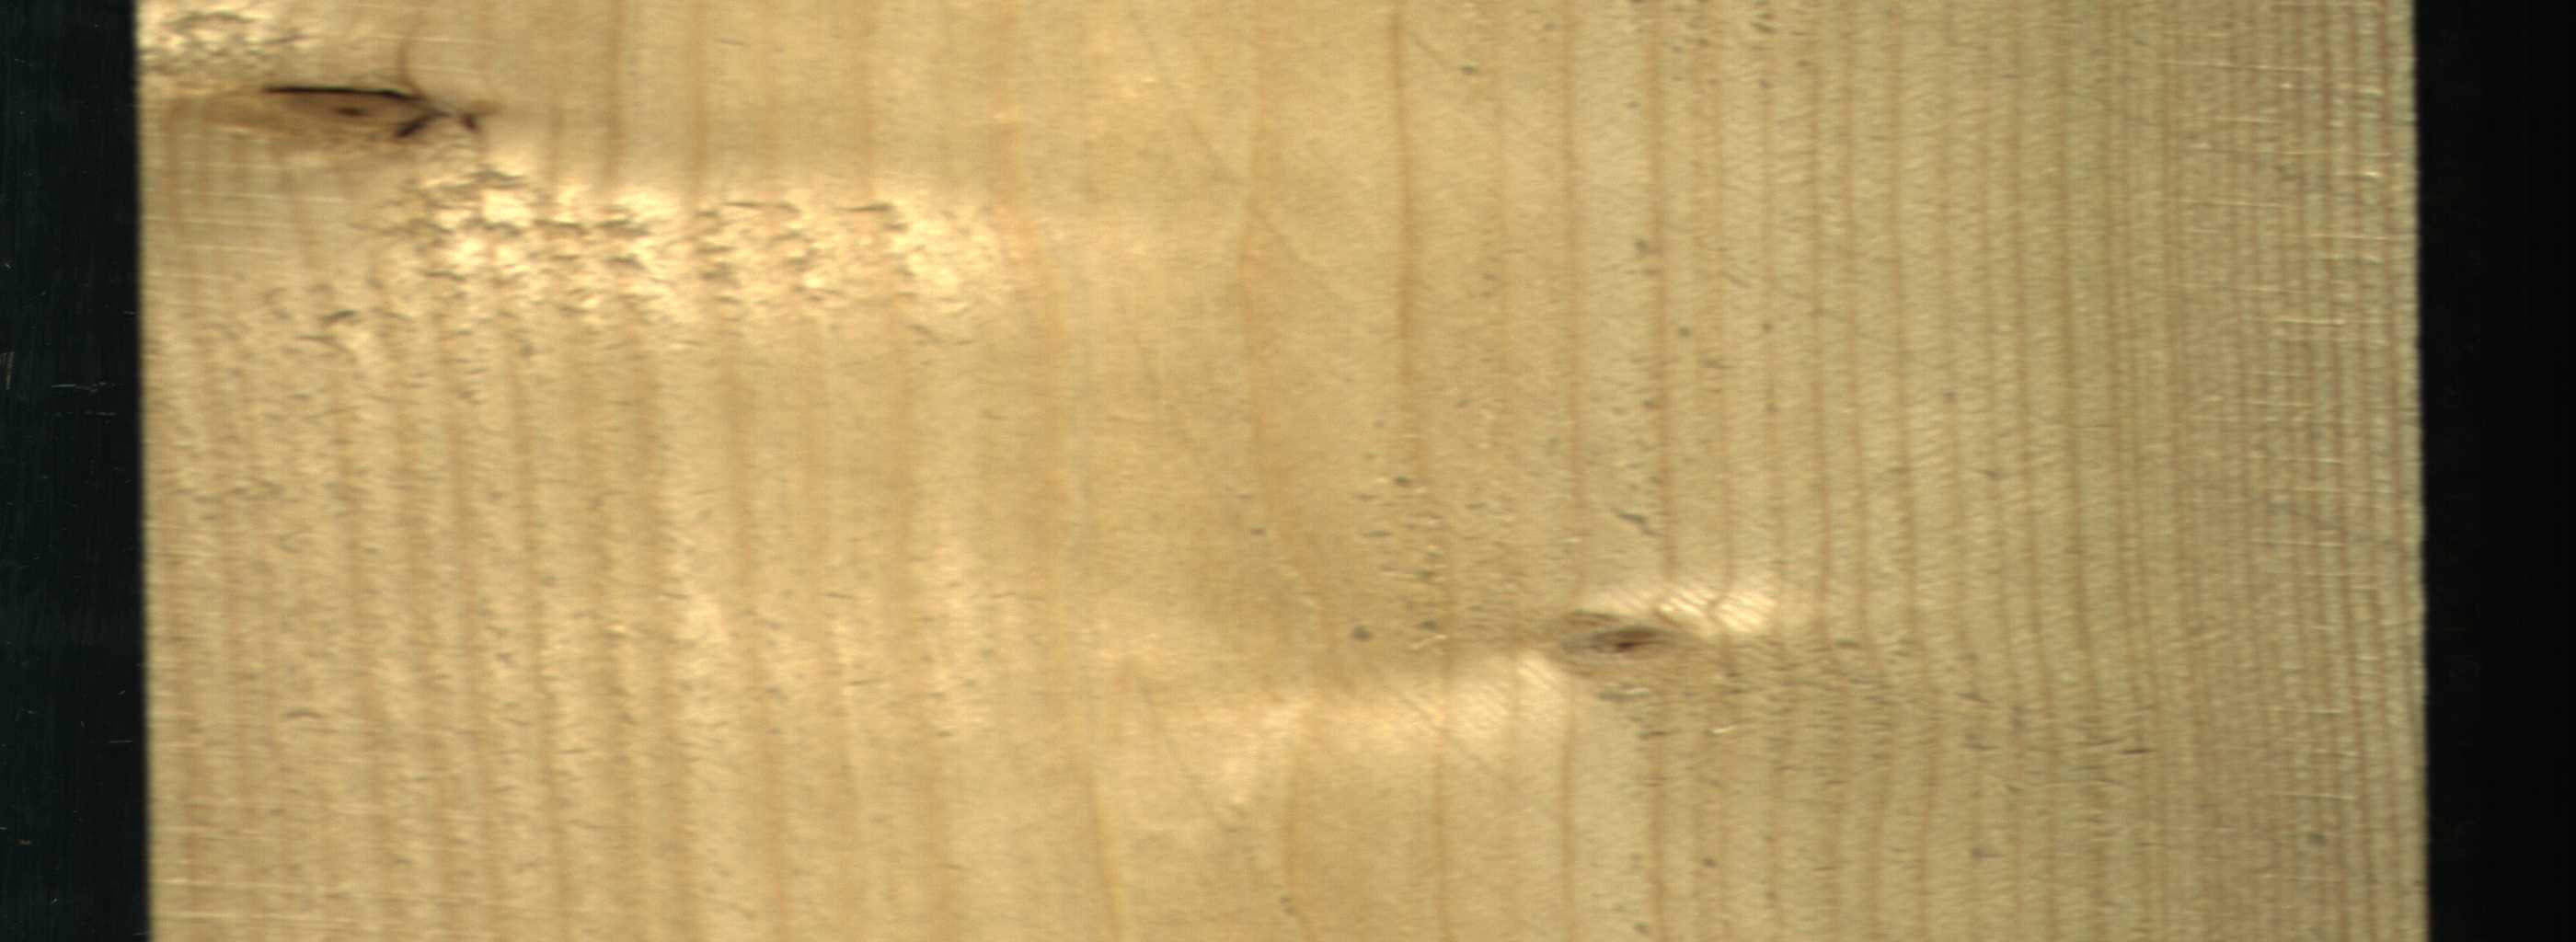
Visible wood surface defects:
Dead_Knot
Live_Knot